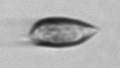
Label: Prorocentrum_triestinum